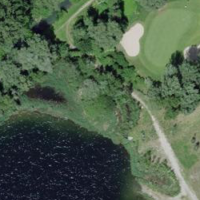
EUNIS habitat code: 53
Species observed at this site:
Sylvia atricapilla